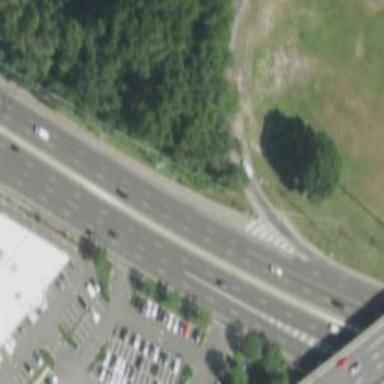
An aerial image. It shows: Trunk link road with asphalt surface.